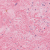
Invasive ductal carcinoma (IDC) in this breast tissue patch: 0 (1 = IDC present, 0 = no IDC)